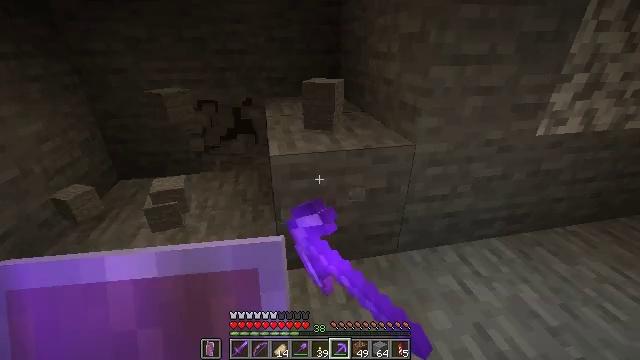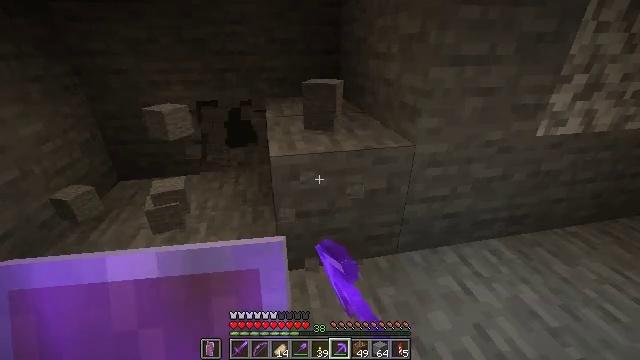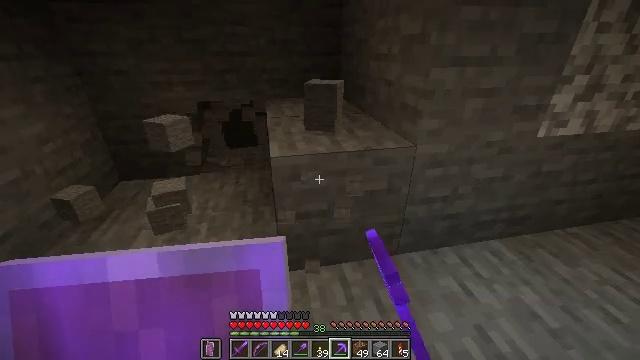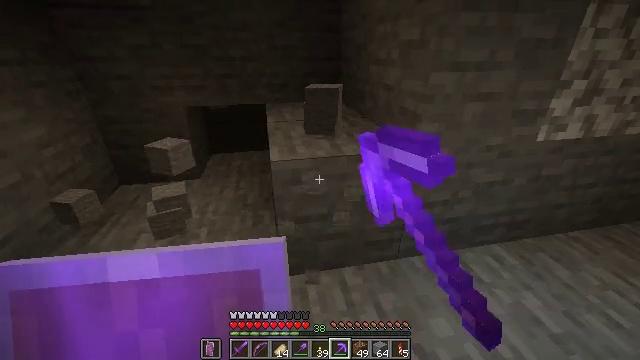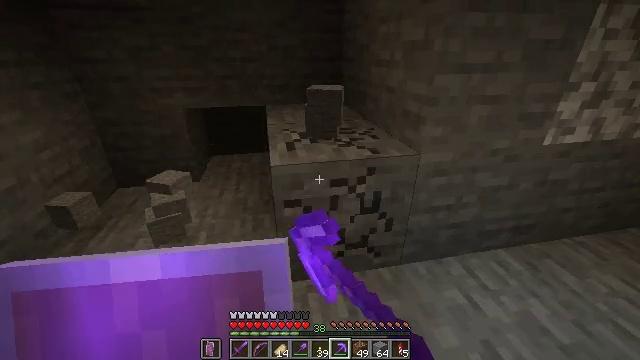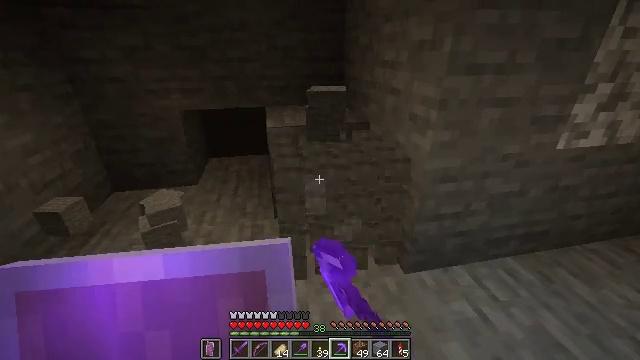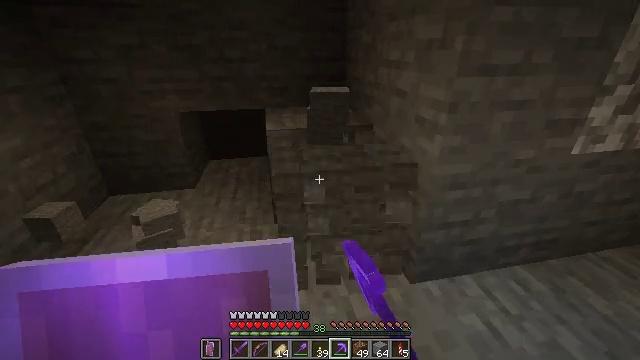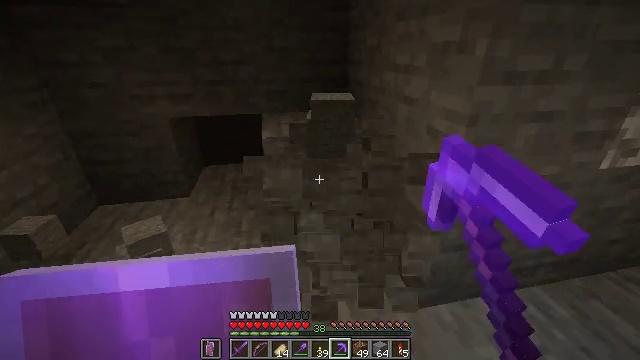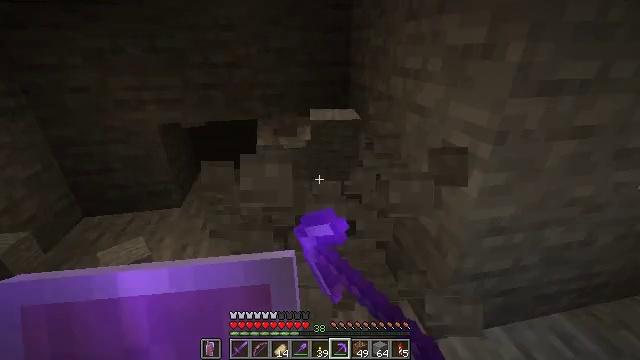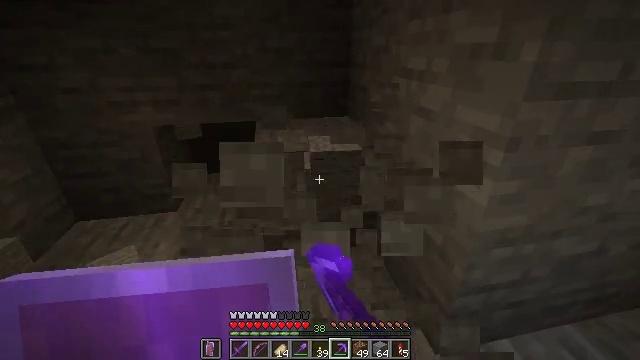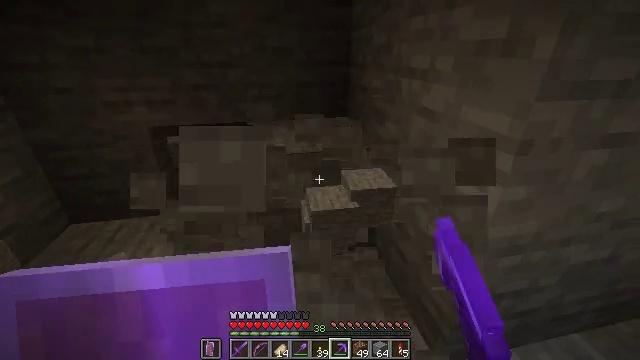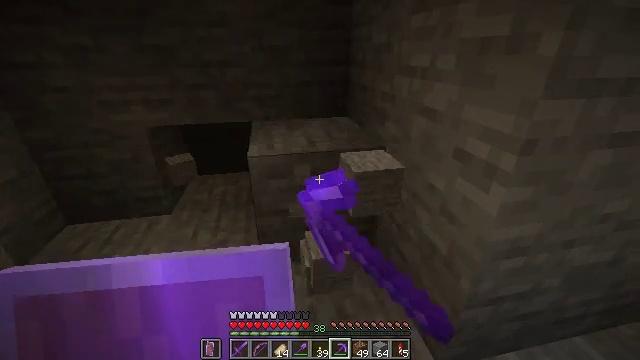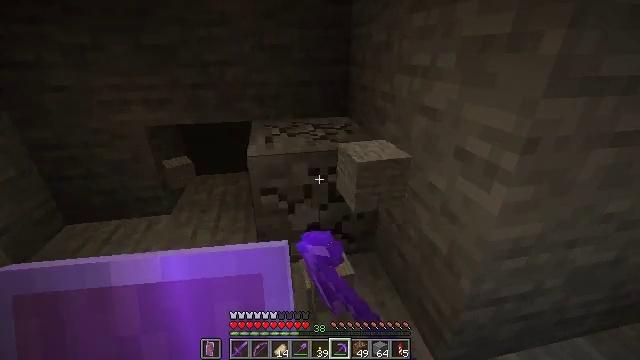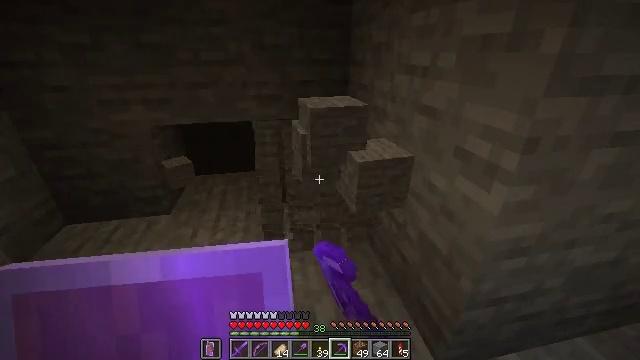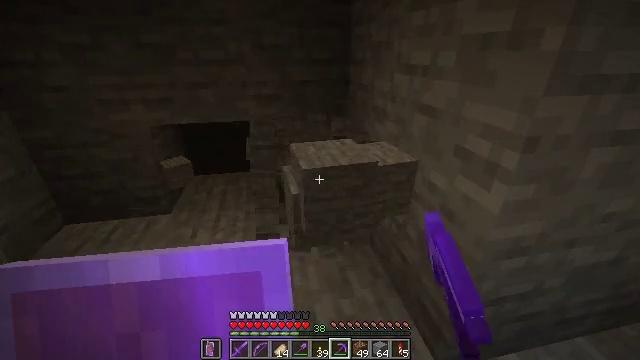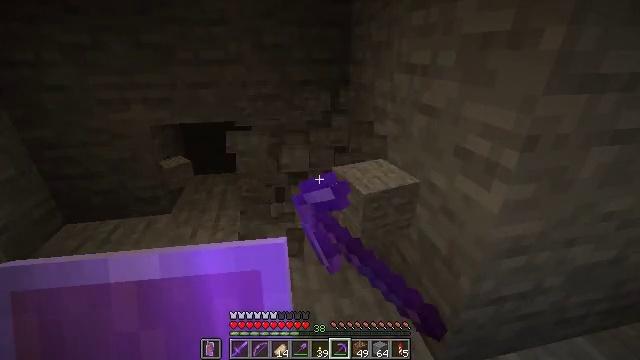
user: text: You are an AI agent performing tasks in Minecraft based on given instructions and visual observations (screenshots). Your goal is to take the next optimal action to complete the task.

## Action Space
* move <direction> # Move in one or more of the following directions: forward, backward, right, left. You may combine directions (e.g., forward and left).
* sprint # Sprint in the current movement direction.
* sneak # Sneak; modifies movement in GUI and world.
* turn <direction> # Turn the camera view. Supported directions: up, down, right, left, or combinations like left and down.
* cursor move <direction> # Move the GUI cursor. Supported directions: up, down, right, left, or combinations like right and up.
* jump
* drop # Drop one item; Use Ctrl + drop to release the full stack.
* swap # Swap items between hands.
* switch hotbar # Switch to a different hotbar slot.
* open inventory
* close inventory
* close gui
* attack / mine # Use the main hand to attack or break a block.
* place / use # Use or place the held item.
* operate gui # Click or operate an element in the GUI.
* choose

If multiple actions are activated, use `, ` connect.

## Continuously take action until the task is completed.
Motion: motion action
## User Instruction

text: Gather stone by using a pickaxe.
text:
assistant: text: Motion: attack / mine
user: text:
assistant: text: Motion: attack / mine
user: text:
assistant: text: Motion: attack / mine
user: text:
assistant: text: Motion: move forward, attack / mine
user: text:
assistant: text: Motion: move forward, attack / mine
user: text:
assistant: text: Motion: move forward, attack / mine
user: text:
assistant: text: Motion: move forward, attack / mine
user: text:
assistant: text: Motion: attack / mine
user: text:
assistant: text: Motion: attack / mine
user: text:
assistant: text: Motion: attack / mine
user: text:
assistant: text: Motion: attack / mine
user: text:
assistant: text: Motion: attack / mine
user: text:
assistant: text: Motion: attack / mine
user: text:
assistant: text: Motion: attack / mine
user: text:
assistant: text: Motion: attack / mine
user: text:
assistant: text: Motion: attack / mine
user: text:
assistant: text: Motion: attack / mine
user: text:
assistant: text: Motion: attack / mine